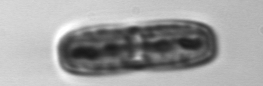
Label: Ephemera